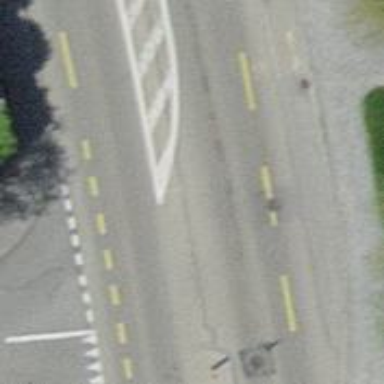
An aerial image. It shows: Secondary road with designated cycle lane.